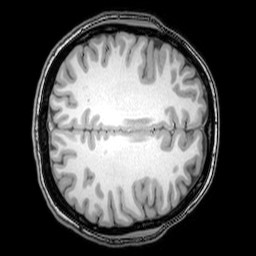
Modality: T1w
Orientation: axial
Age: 22
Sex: female
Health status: healthy
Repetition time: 0.081 s
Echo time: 0.037 s